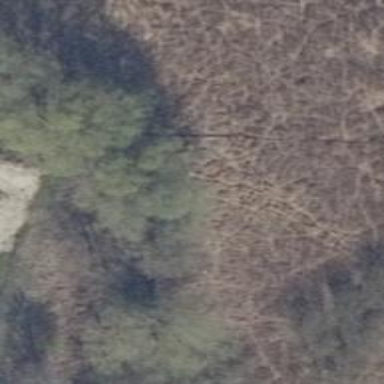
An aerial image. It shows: Row of trees in natural setting.